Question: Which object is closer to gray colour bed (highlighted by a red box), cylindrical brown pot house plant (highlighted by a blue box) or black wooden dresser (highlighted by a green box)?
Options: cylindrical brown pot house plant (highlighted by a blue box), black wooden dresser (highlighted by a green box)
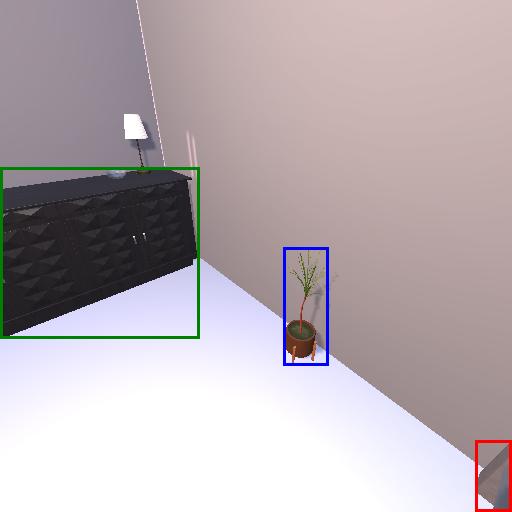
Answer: cylindrical brown pot house plant (highlighted by a blue box)